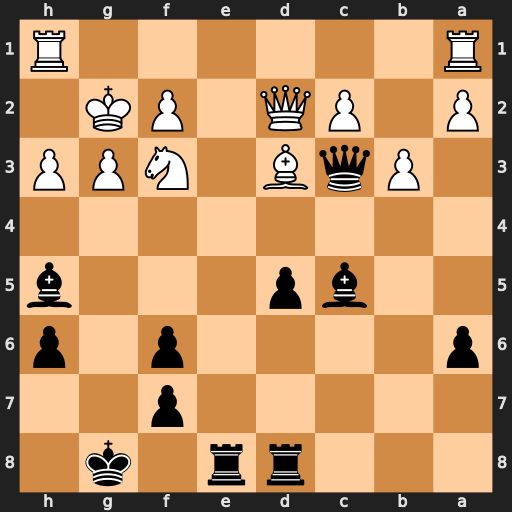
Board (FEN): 3rr1k1/5p2/p4p1p/2bp3b/8/1PqB1NPP/P1PQ1PK1/R6R
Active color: b
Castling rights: -
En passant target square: -
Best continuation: Bxf3+ Kxf3 Qxd2